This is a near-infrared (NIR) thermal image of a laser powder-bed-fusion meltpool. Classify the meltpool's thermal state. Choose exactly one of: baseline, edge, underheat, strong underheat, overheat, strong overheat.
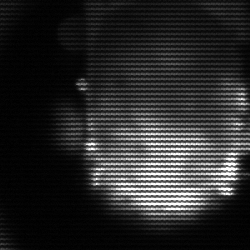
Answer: baseline